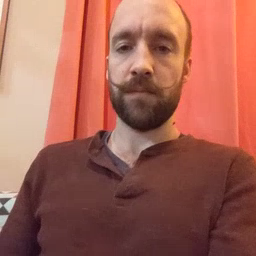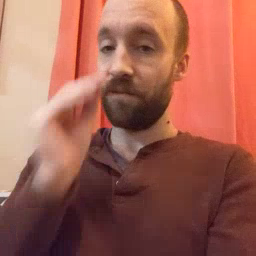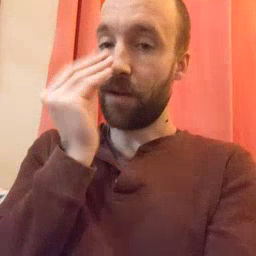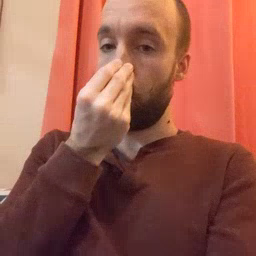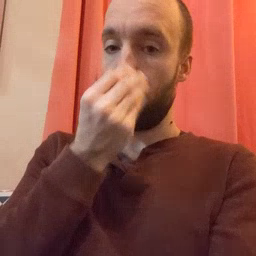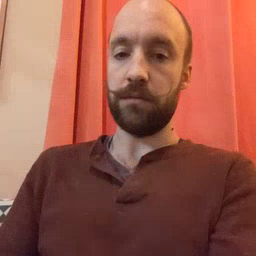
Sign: flower